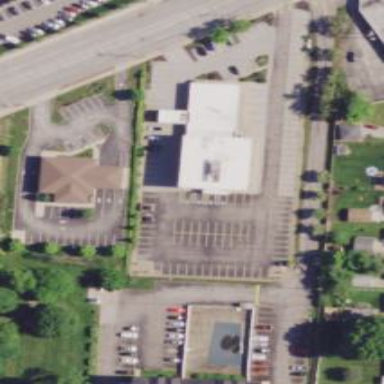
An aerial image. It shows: Healthcare clinic.